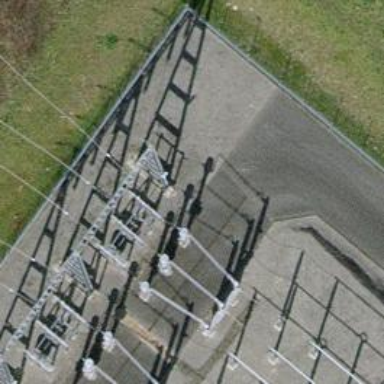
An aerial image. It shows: Power line in the image.